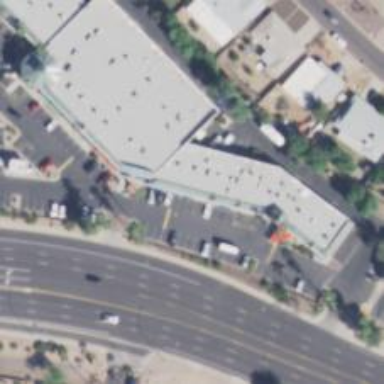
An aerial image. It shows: Veterinary facility.